Question:
I dont understand why I have a large gap between the second picture and the text to its right. I've attached a fiddle for the code. How do I close this gap?
<URL>
'''
.main {
-webkit-column-gap: 1em;
-webkit-column-rule: 2px;
-webkit-columns: 2;
}
#image {
max-width: 100%;
}
'''
'''
<div class="main">
<p id="text_l">
&ldquo; The best selection of cheese I've ever seen! Cannot wait for our next order!&rdquo;
<p>
<img src="img/cheese1.jpg" alt="Picture of cheese" id="image">
</div>
<div class="main">
<img src="img/cheese2.jpg" alt="Picture of cheese" id="image">
<p id="text_r">
&ldquo; Wow,amazing cheese selection and fast delivery! I highly recommed you try!&rdquo;
<p>
</div>
'''
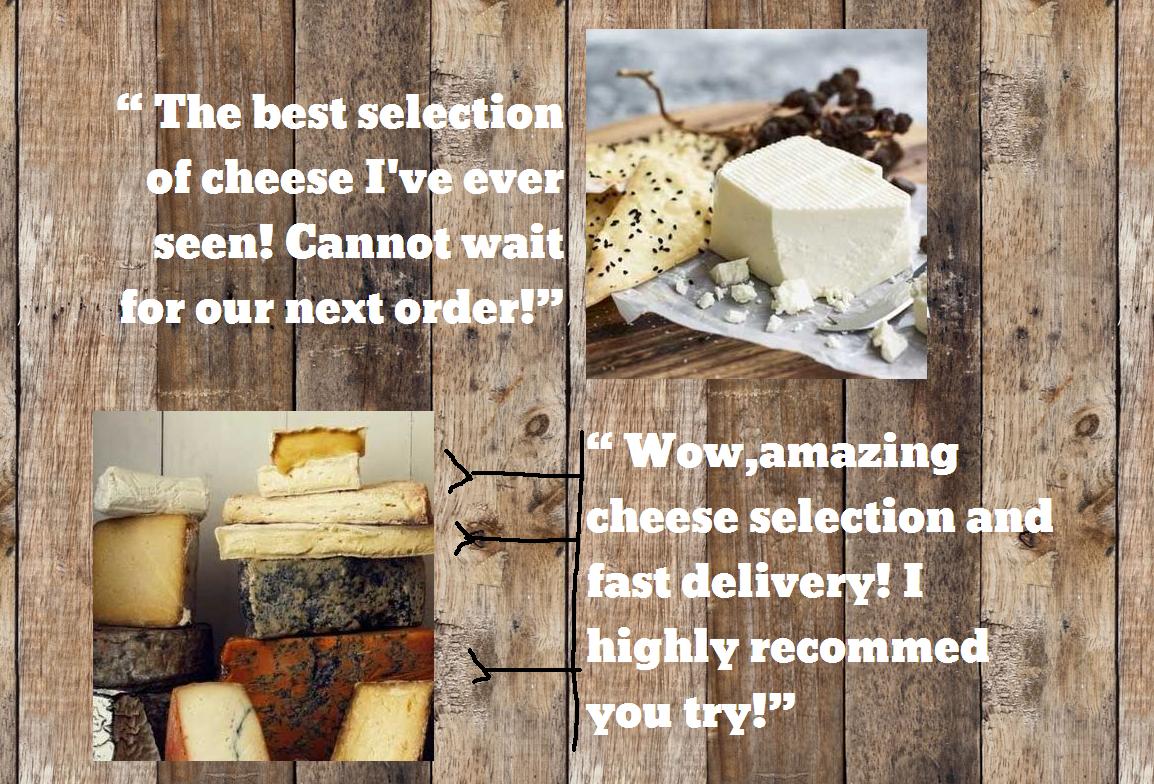
Answer: You'll have to rewrite your code a bit... Try something like this:
HTML
'''
<div class="main">
<div>
<p id="text_l">blah</p>
</div>
<div>
<img src="cheese1.jpg" class="image">
</div>
</div>
<div class="main">
<div>
<img src="cheese2.jpg" class="image odd">
</div>
<div>
<p id="text_r">blah</p>
</div>
</div>
'''
CSS
'''
.main div{
width: 48%;
display: inline-block;
vertical-align: top;
}
.image {
max-width: 100%;
padding: 0 10px;
}
.image.odd {float: right;}
'''
<URL>